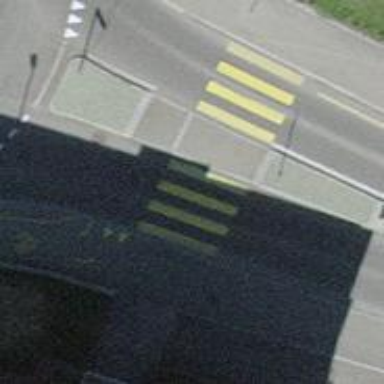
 having trolley wires. There are separate sidewalks on both sides."